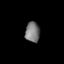
Tissue: prostate
Cell type: T cells
Senescence score: 0.3322
Nuclear area (px): 287
Mean DAPI intensity: 120.868